Question: I have a project on one computer that I need to work on another computer. I followed the tutorial here: <URL> to import and export the project files and transfer them via USB drive. However when I import the project I get a red exclamation mark icon on the project and an error saying:
I am using the blackberry plugin for eclipse, installed altogether from the RIM website. For reference here: <URL> with version 1.5.
I am very new to Java and this is my first time with eclipse so I really don't know what these errors mean even after googling for a while. I have attached a screenshot of the view from the new computer which I need to work on. Any help is appreciated!

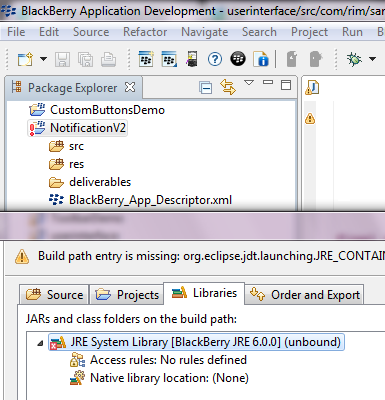
Answer: The error was resulting from the fact that I did not have the Blackberry JRE 6.0.0 installed; I had JRE 7.0.0. I installed the JRE from the BB Java plug-in update site and after an Eclipse restart I was able to open the project. The link to use with Eclipse if anyone else has a similar issue is: <URL>